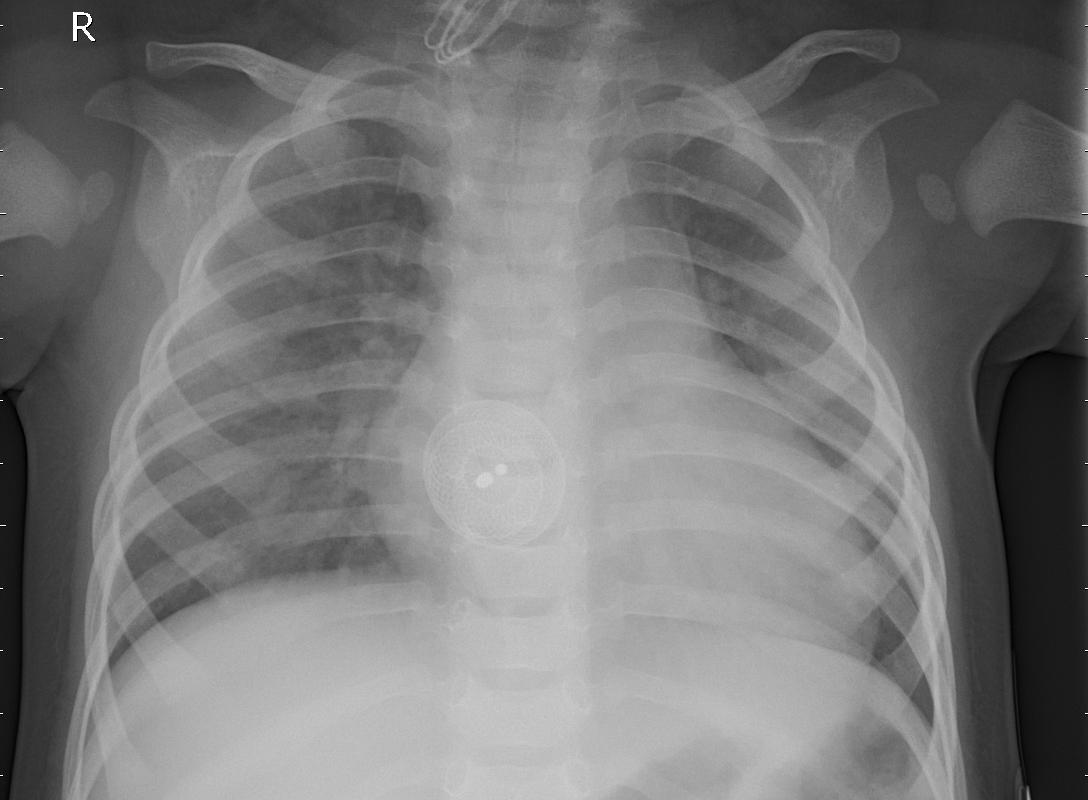
Diagnosis: PNEUMONIA